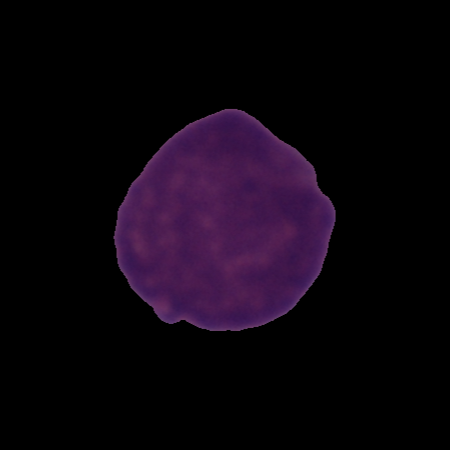
Label: cancer